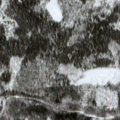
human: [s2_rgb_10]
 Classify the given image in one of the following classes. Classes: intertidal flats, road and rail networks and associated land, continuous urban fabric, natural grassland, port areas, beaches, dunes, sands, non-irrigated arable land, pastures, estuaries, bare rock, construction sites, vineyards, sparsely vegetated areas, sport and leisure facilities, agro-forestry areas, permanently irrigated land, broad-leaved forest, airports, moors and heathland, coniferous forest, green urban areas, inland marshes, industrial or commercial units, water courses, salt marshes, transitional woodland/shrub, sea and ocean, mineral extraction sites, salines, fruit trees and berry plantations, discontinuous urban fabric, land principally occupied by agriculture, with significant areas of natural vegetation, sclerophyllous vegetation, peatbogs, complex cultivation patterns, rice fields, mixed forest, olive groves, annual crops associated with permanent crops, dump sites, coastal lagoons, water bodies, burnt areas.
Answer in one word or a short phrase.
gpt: coniferous forest, mixed forest, transitional woodland/shrub